Question: I'm trying to order the bars of a vertically facetted bar plot (3 facets) based on the values of one of the facets. Specifically, I want bars in the leftmost panel sorted by decreasing value. My data is based on multi- period fund returns. A period length is a facet; the list of ticker symbols spans all facets. I've found many similar examples, but I can't get the reordering of the x axis labels to work correctly. I'm using the code below on a much longer list of stock symbols, but this should be a working example:
'''
require('ggplot2')
require('reshape2')
require('tseries')
symbs = c("XLE", "XLV", "XLK", "XLB", "SPY")
desc = c("Energy", "HealthCare", "Tech", "Materials", "S&P")
data = cbind(symbs, desc)
indexTickers = data[,1]
indexNames = data[,2]
latestDate =Sys.Date()
dailyPrices = lapply(indexTickers, function(ticker) get.hist.quote(instrument= ticker, start = "2012-01-01",
end = latestDate, quote="Close", provider = "yahoo", origin="1970-01-01", compression = "d", retclass="zoo"))
perf5Day = lapply(dailyPrices, function(x){(x-lag(x,k=-5))/lag(x,k=-5)})
perf20Day = lapply(dailyPrices, function(x){(x-lag(x,k=-20))/lag(x,k=-20)})
perf60Day = lapply(dailyPrices, function(x){(x-lag(x,k=-60))/lag(x,k=-60)})
names(perf5Day) = indexTickers
names(perf20Day) = indexTickers
names(perf60Day) = indexTickers
perfsMerged = lapply(indexTickers, function(spdr){merge(perf5Day[[spdr]],perf20Day[[spdr]],perf60Day[[spdr]])})
perfNames = c('1Week','1Month','3Month')
perfsMerged = lapply(perfsMerged, function(x){
names(x)=perfNames
return(x)
})
latestDataPoints = t(sapply(perfsMerged, function(x){return(x[nrow(x)])}))
namesAndTickers = paste(indexNames, paste(' (',indexTickers,')',sep=''), sep='')
latestDataPoints = data.frame(cbind(namesAndTickers,latestDataPoints))
latestDataPoints[2:4] <- lapply( latestDataPoints[2:4], function(x)
as.numeric(as.character(x)))
names(latestDataPoints) = c('Ticker','5 Day','20 Day','60 Day')
drm = melt(latestDataPoints, id.vars=c('Ticker'))
posNeg = ifelse(drm$value >= 0, 'pos','neg')
pcts = paste(round(100*drm$value, 2), "%", sep="")
drm = cbind(drm, posNeg, pcts)
names(drm) = c('Ticker','Period','Value','Sign','Pct')
ordered = drm[drm$Period=="5 Day",]
ordered = ordered[order(-ordered$Value),]
orderedSymbs = ordered$Ticker
orderedSymbs = c(orderedSymbs, orderedSymbs, orderedSymbs)
p = ggplot(drm, aes(x=reorder(Ticker, orderedSymbs),y=Value,fill=Sign)) + geom_bar(stat='identity') + facet_grid(. ~ Period,scales='free_y') +
coord_flip() + scale_fill_manual(values=c('pos'='darkgreen','neg'='red'),guide=FALSE) +
ggtitle("Performances of Top Etfs by Trading Volume")
p = p + theme(plot.title = element_text(vjust = 2, size=rel(1.8),
face="bold"), axis.text.x=element_text(color='orangered4',size=rel(1.2)),
axis.text.y=element_text(color='orangered4',size=rel(1.2)), axis.title.x = element_blank(),
axis.title.y = element_blank(), strip.text.x = element_text(size=rel(1.2)))
p
'''

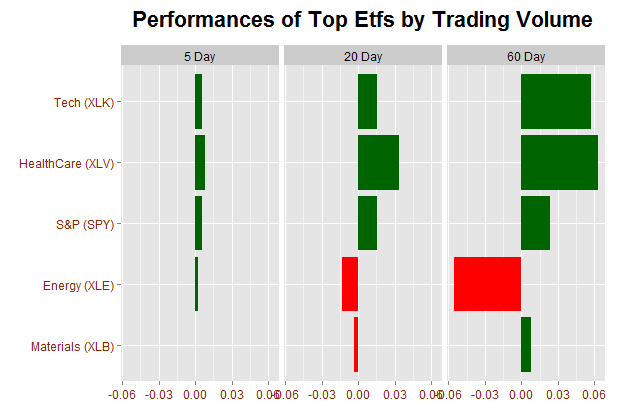
Answer: Here is the working version.
Besides some cosmetic changes to the code (that I usually use), the only major change was related to rearranging the factors before going into the ggplot.
Hope this helps
'''
require('ggplot2')
require('reshape2')
require('tseries')
symbs = c("XLE", "XLV", "XLK", "XLB", "SPY")
desc = c("Energy", "HealthCare", "Tech", "Materials", "S&P")
data = cbind(symbs, desc)
indexTickers = data[,1]
indexNames = data[,2]
latestDate =Sys.Date()
dailyPrices = lapply(indexTickers, function(ticker) get.hist.quote(instrument= ticker, start = "2012-01-01",
end = latestDate, quote="Close", provider = "yahoo", origin="1970-01-01", compression = "d", retclass="zoo"))
perf5Day = lapply(dailyPrices, function(x){(x-lag(x,k=-5))/lag(x,k=-5)})
perf20Day = lapply(dailyPrices, function(x){(x-lag(x,k=-20))/lag(x,k=-20)})
perf60Day = lapply(dailyPrices, function(x){(x-lag(x,k=-60))/lag(x,k=-60)})
names(perf5Day) = indexTickers
names(perf20Day) = indexTickers
names(perf60Day) = indexTickers
perfsMerged = lapply(indexTickers, function(spdr){merge(perf5Day[[spdr]],perf20Day[[spdr]],perf60Day[[spdr]])})
perfNames = c('1Week','1Month','3Month')
perfsMerged = lapply(perfsMerged, function(x){
names(x)=perfNames
return(x)
})
latestDataPoints = t(sapply(perfsMerged, function(x){return(x[nrow(x)])}))
namesAndTickers = paste(indexNames, paste(' (',indexTickers,')',sep=''), sep='')
latestDataPoints = data.frame(cbind(namesAndTickers,latestDataPoints))
latestDataPoints[2:4] <- lapply( latestDataPoints[2:4], function(x)
as.numeric(as.character(x)))
names(latestDataPoints) = c('Ticker','5 Day','20 Day','60 Day')
drm = melt(latestDataPoints, id.vars=c('Ticker'))
posNeg = ifelse(drm$value >= 0, 'pos','neg')
pcts = paste(round(100*drm$value, 2), "%", sep="")
drm = cbind(drm, posNeg, pcts)
names(drm) = c('Ticker','Period','Value','Sign','Pct')
ordered = drm[drm$Period=="5 Day",]
ordered = ordered[order(-ordered$Value),]
orderedSymbs = ordered$Ticker
'''
Here is the change
'''
# commented out this
# orderedSymbs = c(orderedSymbs, orderedSymbs, orderedSymbs)
# added this line, see http://www.r-bloggers.com/reorder-factor-levels-2/ for details
drm$Ticker = factor(drm$Ticker, levels(drm$Ticker)[as.numeric(orderedSymbs)])
'''
And some minor modifications here
'''
p = ggplot(drm,
aes(x=Ticker,
y=Value,fill=Sign)
)
p = p + geom_bar(stat='identity') + facet_grid(. ~ Period,scales='free_y')
p = p + coord_flip() + scale_fill_manual(values=c('pos'='darkgreen','neg'='red'),guide=FALSE)
p = p + ggtitle("Performances of Top Etfs by Trading Volume")
p = p + theme(plot.title = element_text(vjust = 2, size=rel(1.8), face="bold"), axis.text.x=element_text(color='orangered4',size=rel(1.2)), axis.text.y=element_text(color='orangered4',size=rel(1.2)), axis.title.x = element_blank(), axis.title.y = element_blank(), strip.text.x = element_text(size=rel(1.2)))
print(p)
'''